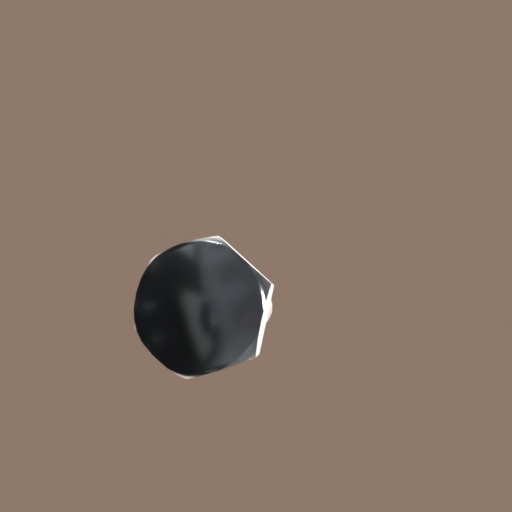
Label: bolt